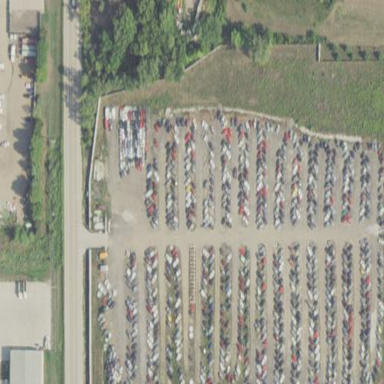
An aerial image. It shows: Industrial area designated as scrap yard.